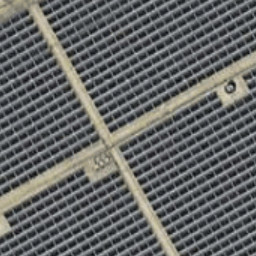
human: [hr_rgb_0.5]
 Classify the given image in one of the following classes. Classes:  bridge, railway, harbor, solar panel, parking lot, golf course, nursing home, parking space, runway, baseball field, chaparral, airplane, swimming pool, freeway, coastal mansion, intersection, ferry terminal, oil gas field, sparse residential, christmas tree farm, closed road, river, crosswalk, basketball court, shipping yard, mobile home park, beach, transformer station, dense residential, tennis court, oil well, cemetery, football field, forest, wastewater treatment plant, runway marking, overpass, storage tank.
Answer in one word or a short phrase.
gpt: solar panel